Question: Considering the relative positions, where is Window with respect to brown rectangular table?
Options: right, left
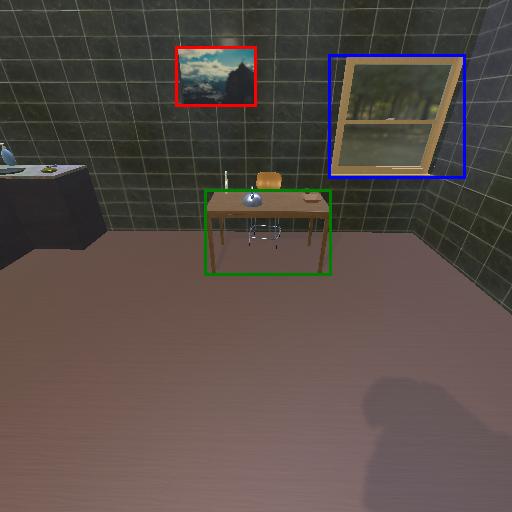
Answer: right